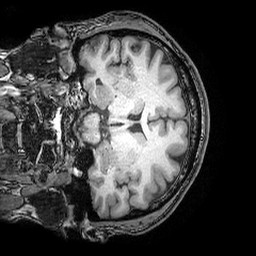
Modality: T1w
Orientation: coronal
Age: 38
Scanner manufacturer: philips
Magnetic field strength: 3 T
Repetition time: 0.007 s
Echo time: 0.003501 s